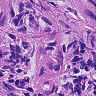
Metastatic tissue present: yes